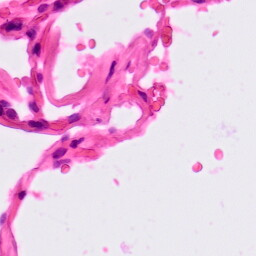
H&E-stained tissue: Lung